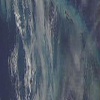
Label: sunburn